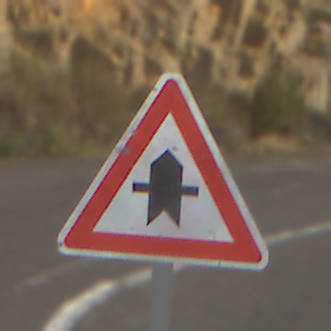
Verkehrszeichen: Vorfahrt
Umgebung: Outdoor, RoadRail
Tageszeit: MorningAfternoon
Wetter: PartlyCloudy
Licht: Natural
Jahreszeit: NotSpecified
Kontrast: HighContrast